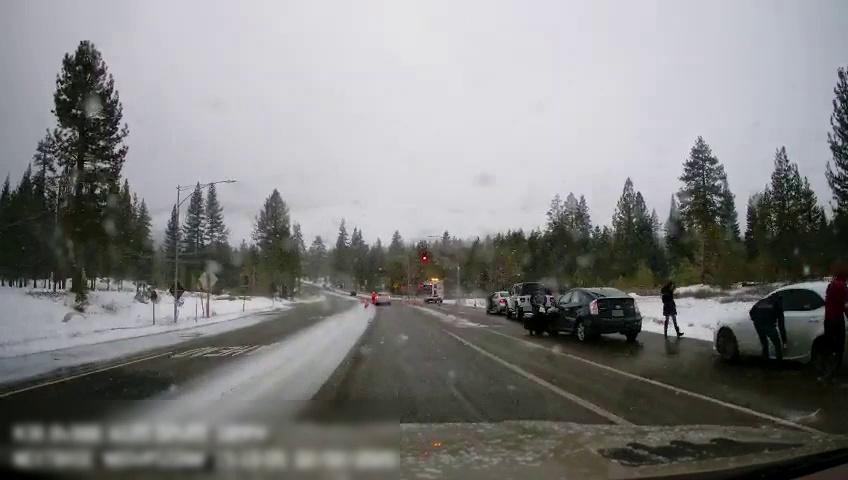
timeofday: Day
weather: Snowy
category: Drivable Space
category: Vehicles | Car
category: Pedestrians
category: Pedestrians
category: Pedestrians
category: Pedestrians
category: Vehicles | Car
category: Vehicles | SUV
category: Vehicles | Car
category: Vehicles | Truck
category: Vehicles | SUV
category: Pedestrians
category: Lanes | Alternate Lane
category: Lanes | Alternate Lane